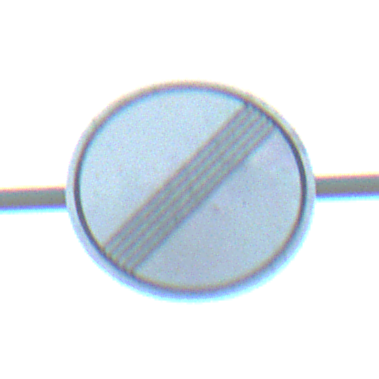
Verkehrszeichen: EndeSaemtlicherBegrenzungen
Umgebung: Outdoor, Suburban
Tageszeit: MorningAfternoon
Wetter: PartlyCloudy
Licht: Natural
Jahreszeit: NotSpecified
Kontrast: HighContrast